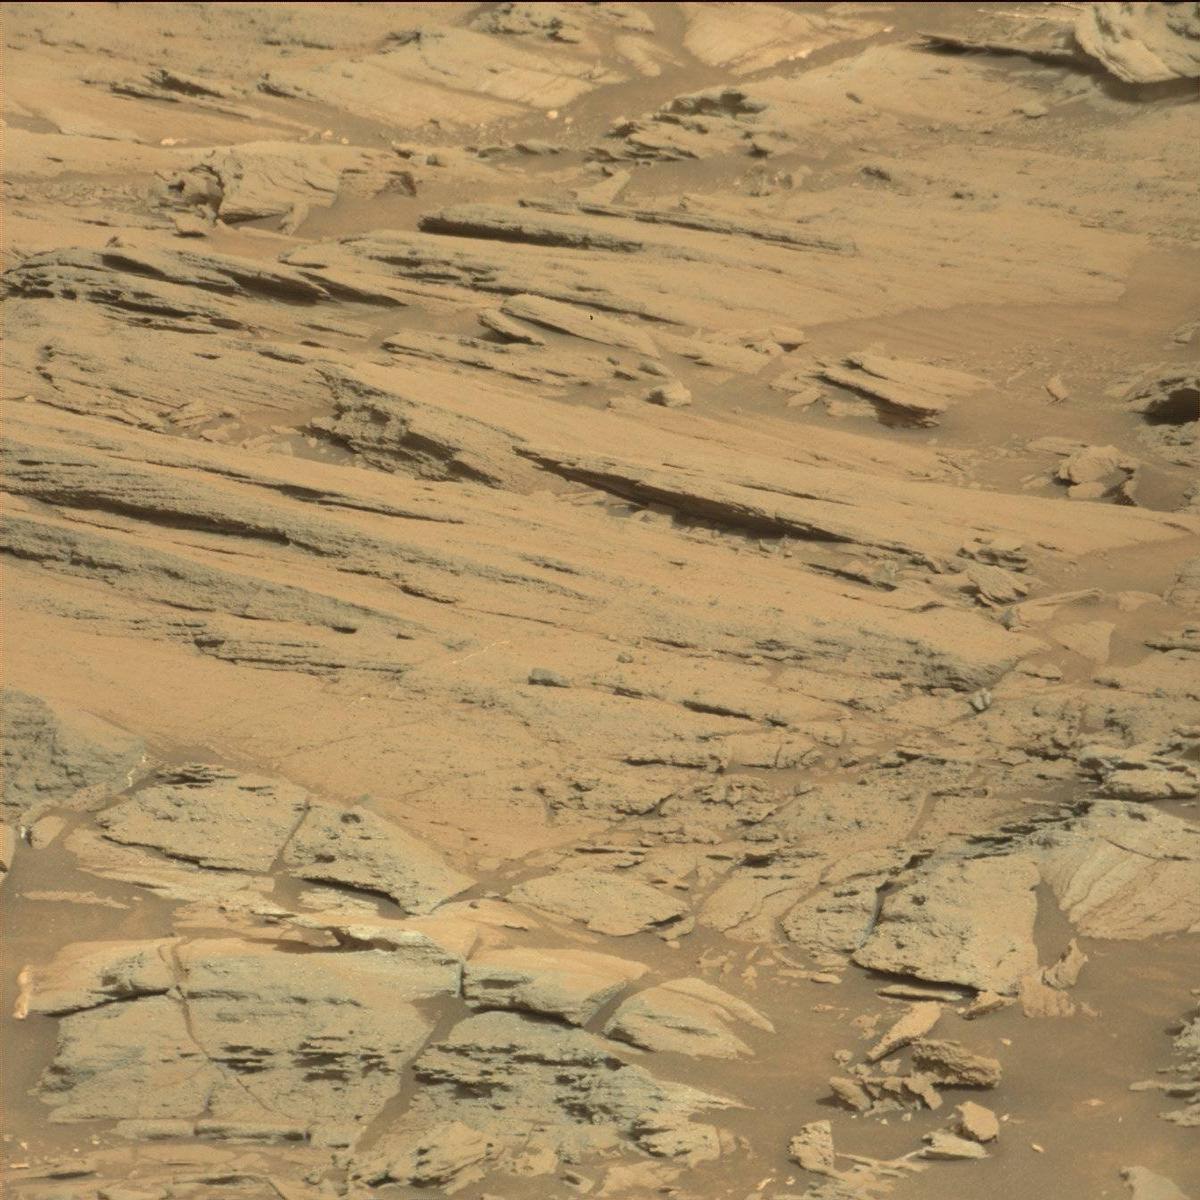
Terrain classes present: Bedrock, Sand / Soil